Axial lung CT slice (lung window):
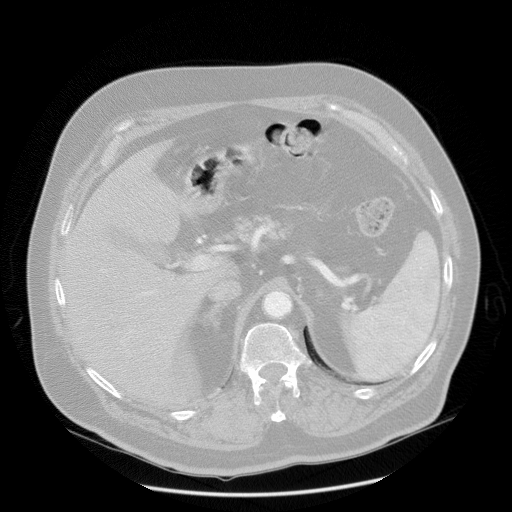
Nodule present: no